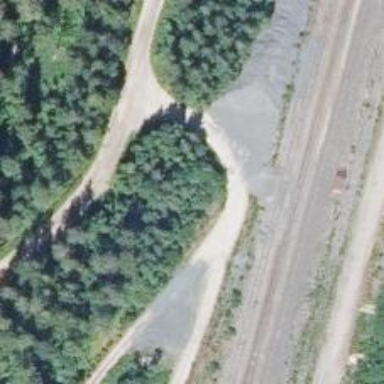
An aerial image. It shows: Abandoned railway.